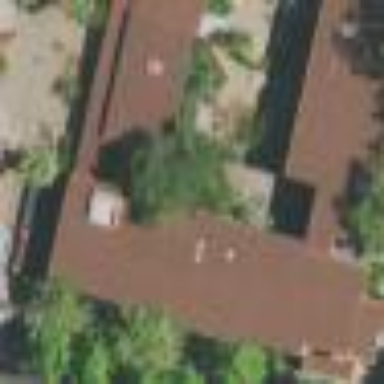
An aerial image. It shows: Dormitory building that serves as accommodation.